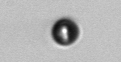
Label: bead